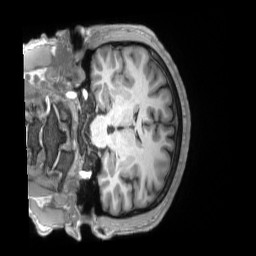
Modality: T1w
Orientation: coronal
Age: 22
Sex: male
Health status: ill
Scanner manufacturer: siemens
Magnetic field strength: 3 T
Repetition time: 2.2 s
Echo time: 0.00157 s